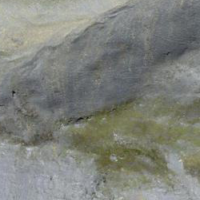
EUNIS habitat code: 48
Species observed at this site:
Lagopus muta